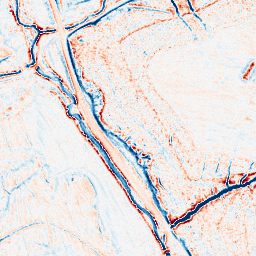
Category: edge_preserving
Decomposition family: anisotropic_diffusion
Decomposition parameters: iterations: 20
kappa: 10
gamma: 0.1
Upsampling method: sinc_blackman
Upsampling parameters: scale: 2
kernel_size: 8
Upsampling scale: 2